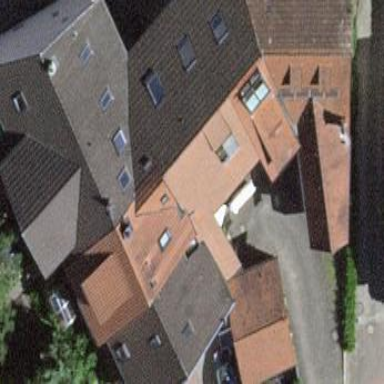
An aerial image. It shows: Simple house.